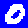
Digit: 0